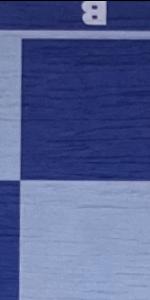
Label: Empty